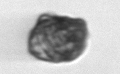
Label: Kryptoperidinium_triquetrum